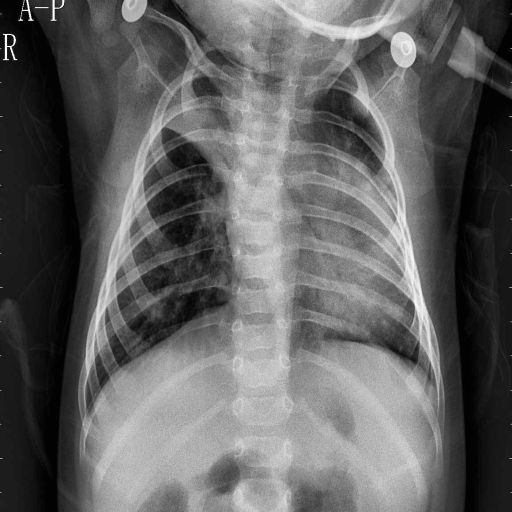
Finding: PNEUMONIA